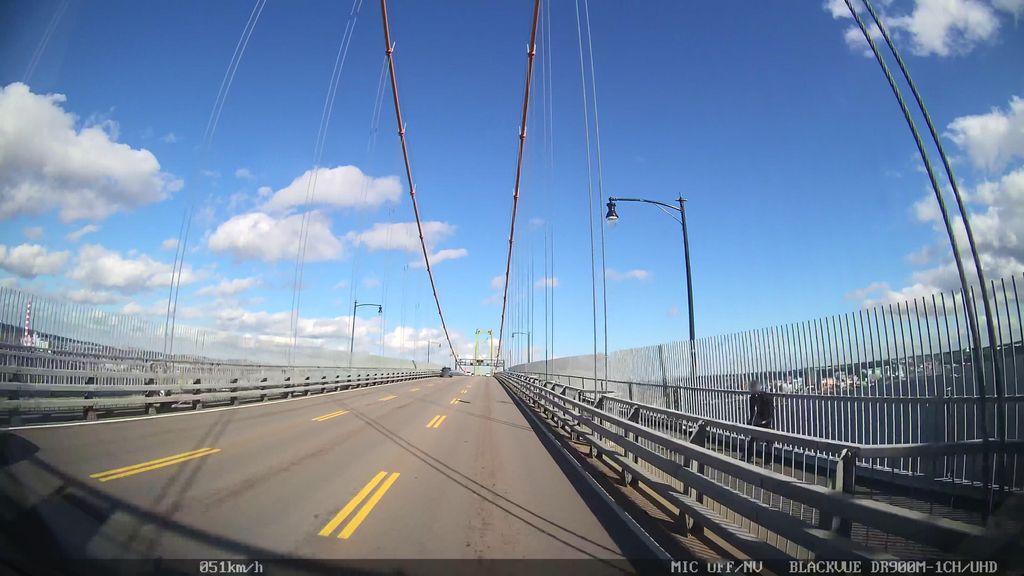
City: halifax